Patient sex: M
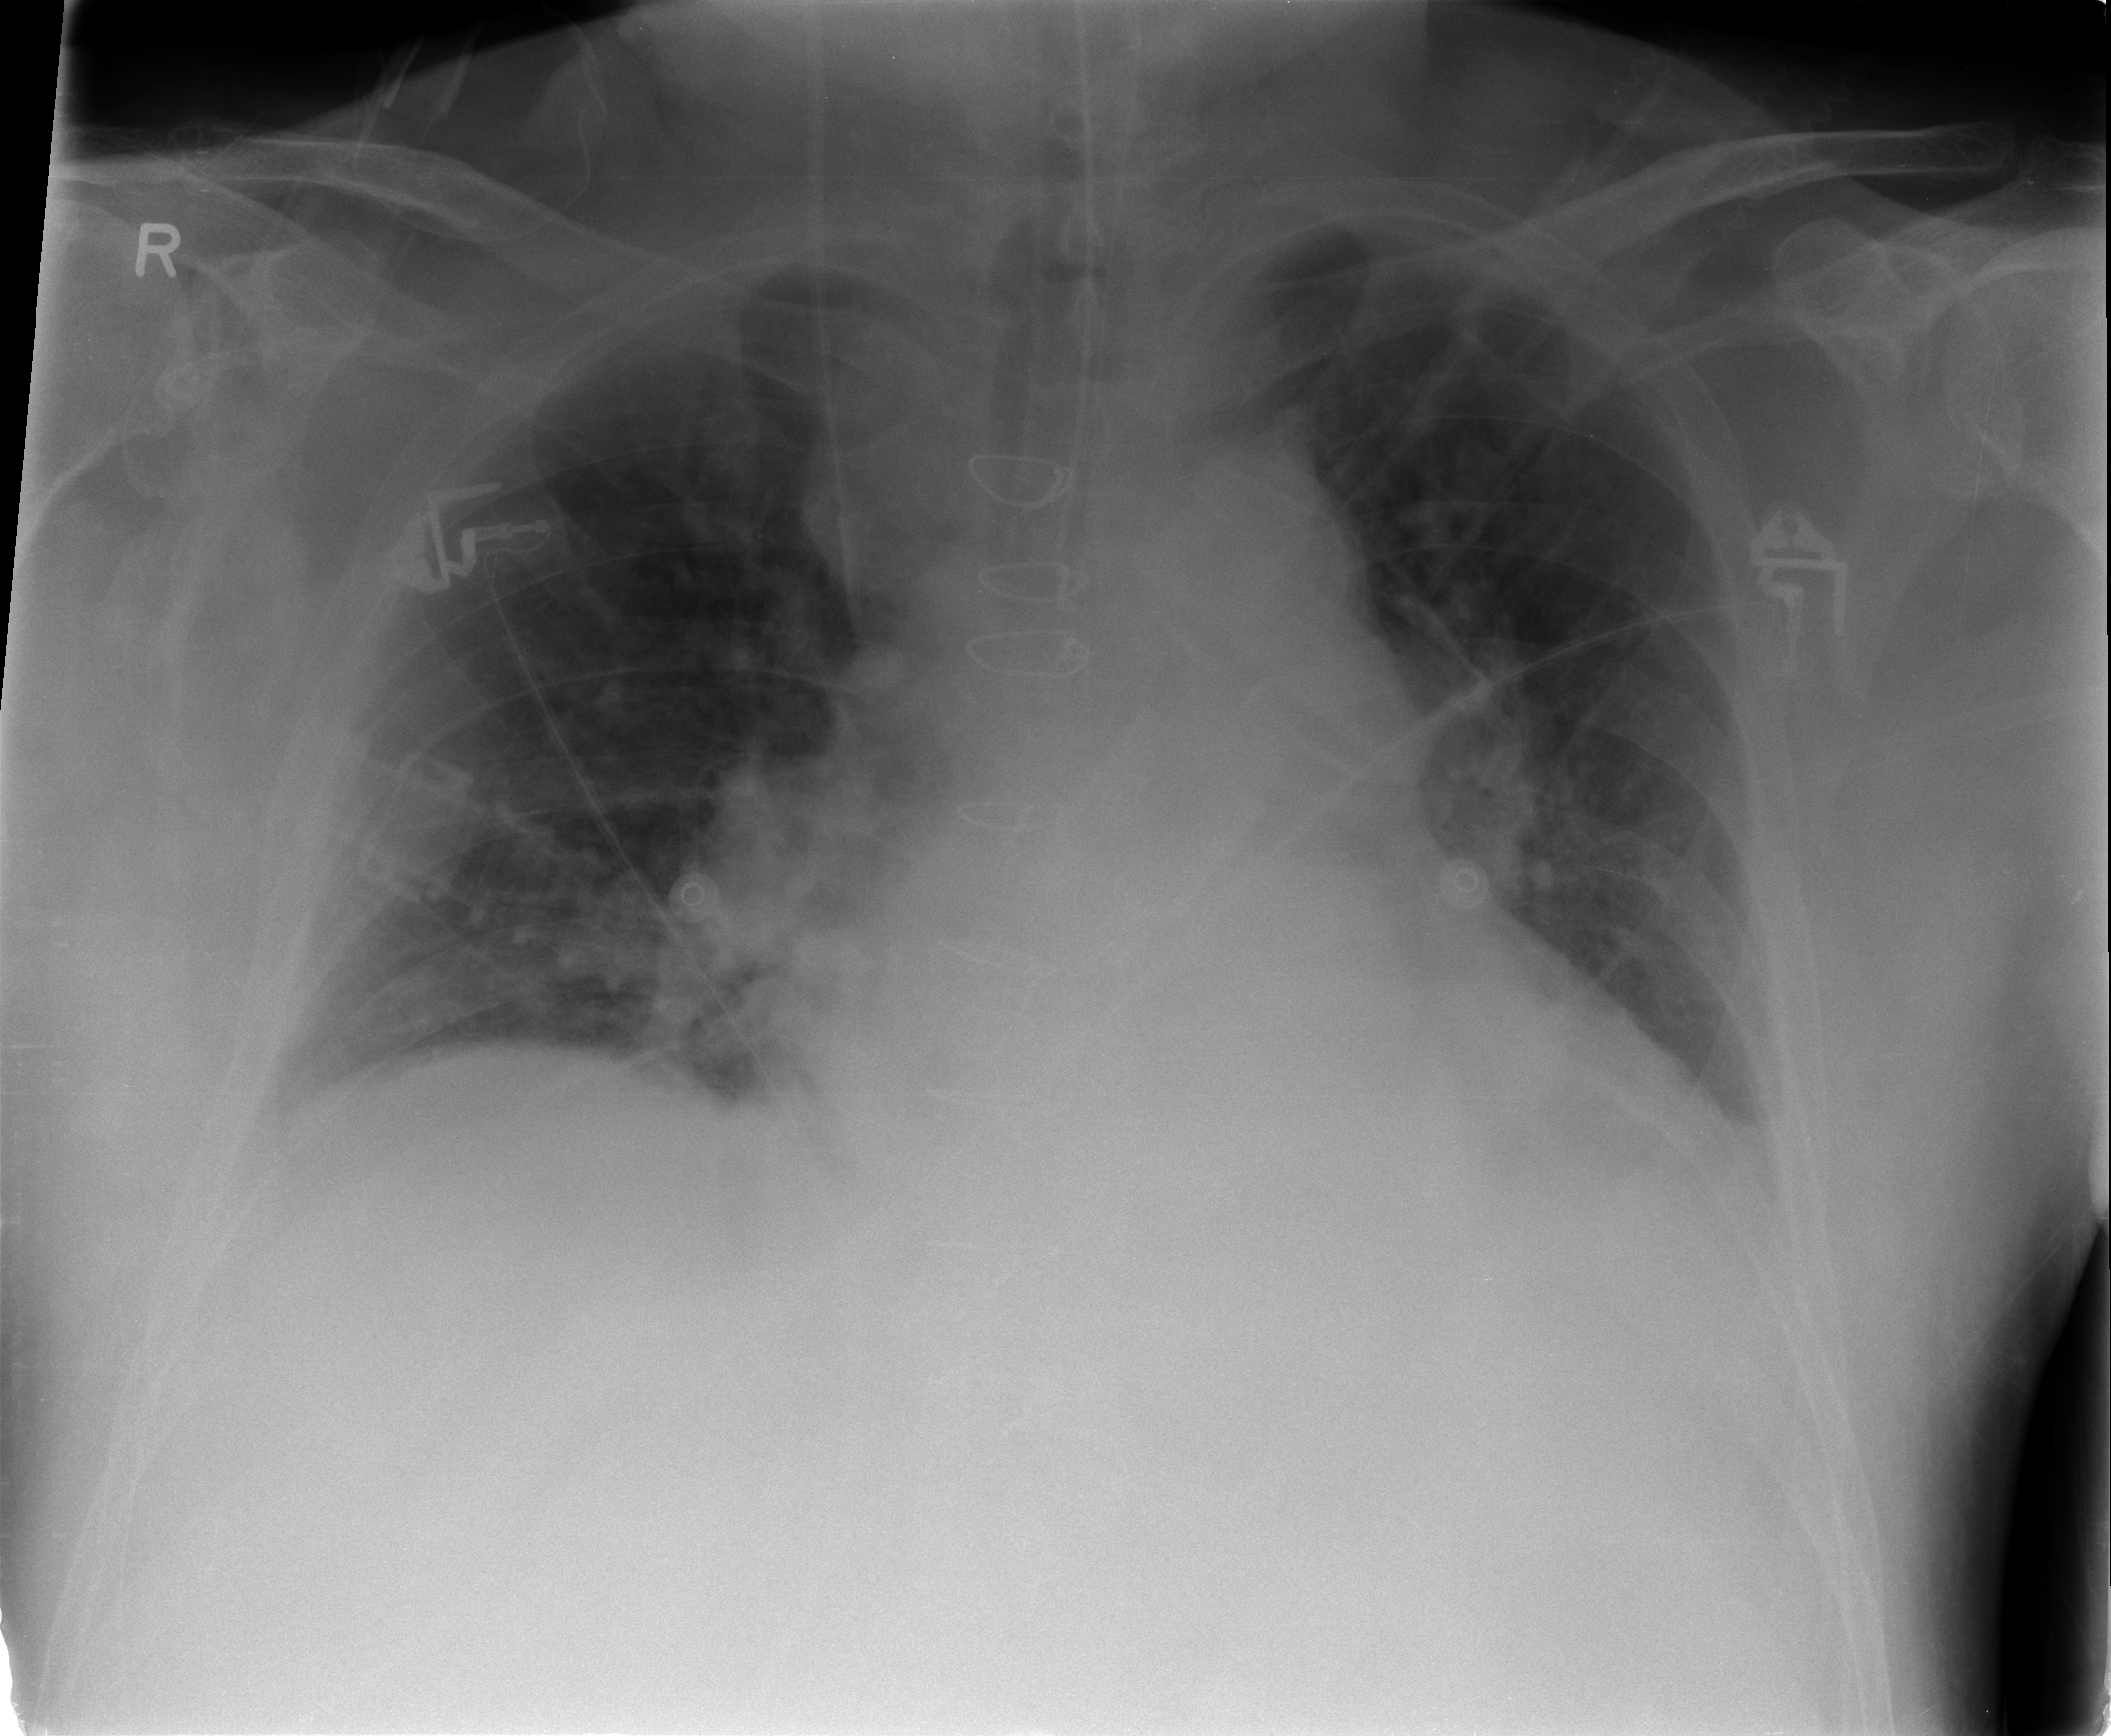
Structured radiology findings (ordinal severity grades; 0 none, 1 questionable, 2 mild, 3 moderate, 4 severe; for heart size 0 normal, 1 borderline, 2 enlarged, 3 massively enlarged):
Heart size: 2
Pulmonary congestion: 1
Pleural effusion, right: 0
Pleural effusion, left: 1
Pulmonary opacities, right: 0
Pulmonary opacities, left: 0
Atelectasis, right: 2
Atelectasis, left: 2